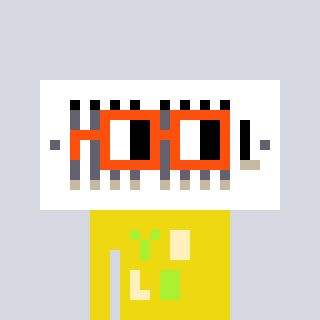
a pixel art character with square orange glasses, a vent-shaped head and a yellow-colored body on a cool background